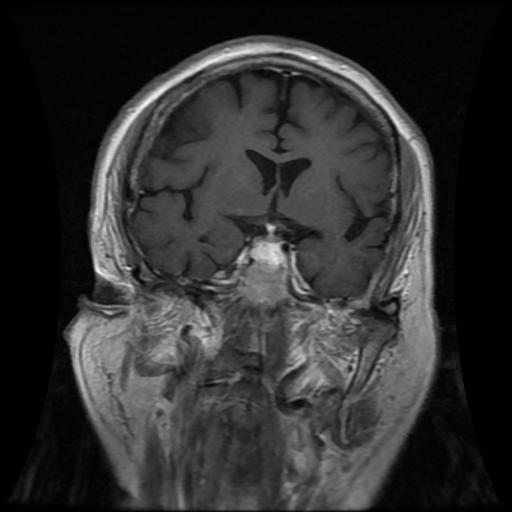
Label: pituitary